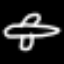
Label: airplane